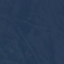
Land use / land cover: SeaLake